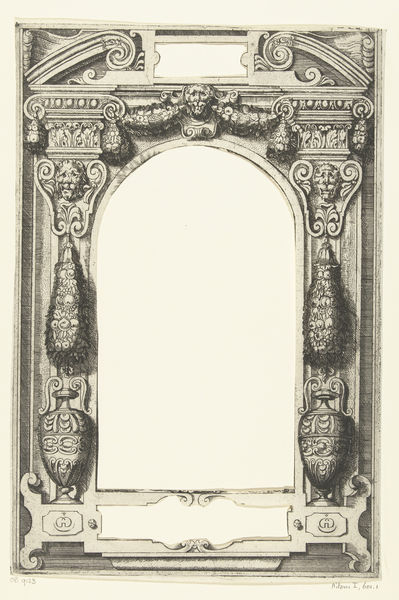
Titel: Poort met een gebroken fronton op twee pilasters
Künstler: Giovanni Guerra
Standort: Amsterdam
Institution: Rijksmuseum
Schlagwörter: window, décor, frame, gravure, bois, royal, fenêtre, architecture, arche, chapiteau, colonnes, ionique, porte, lion, symétrie, sculpture, fauve, cadre, tomb, framework, guirlande, moulures, amphore, moulure, amphores, tête de lion, blank memorial plaque, enravings, mascaron